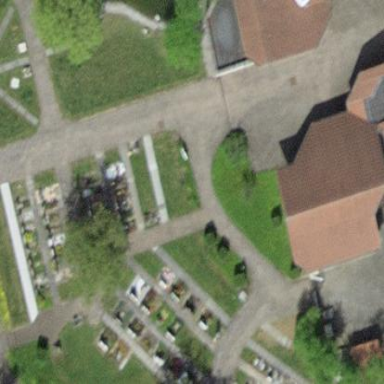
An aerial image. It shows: Cemetery.